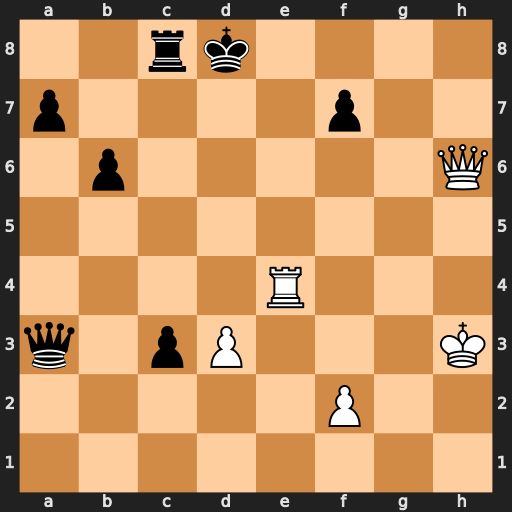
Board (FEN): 2rk4/p4p2/1p5Q/8/4R3/q1pP3K/5P2/8
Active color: w
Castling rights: -
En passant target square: -
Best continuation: Qh8+ Kc7 Rc4+